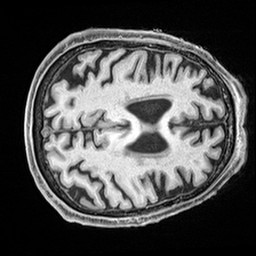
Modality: T1w
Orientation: axial
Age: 80
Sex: male
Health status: healthy
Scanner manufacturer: siemens
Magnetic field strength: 3 T
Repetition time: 2.4 s
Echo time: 0.00217 s